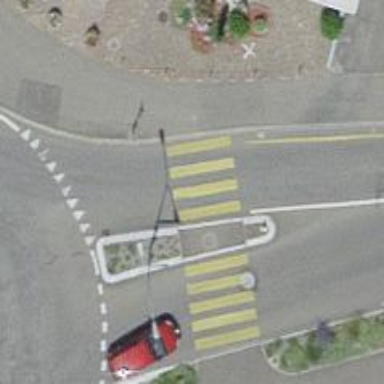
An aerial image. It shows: Marked road crossing with pedestrian island.